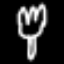
Label: fork